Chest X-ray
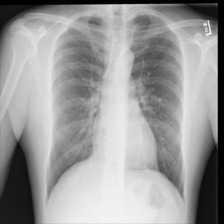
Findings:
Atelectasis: negative
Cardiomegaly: negative
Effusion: negative
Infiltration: negative
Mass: negative
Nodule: negative
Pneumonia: negative
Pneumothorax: negative
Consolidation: negative
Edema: negative
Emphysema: negative
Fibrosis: negative
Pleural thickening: negative
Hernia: negative